Question: I have a flex container with a card in it. The card has a dropdown that is allowed to go over other components. To allow the dropdown to grow over the edge of the card the dropdown was made "absolute", but now it also goes over the footer.

Reduced code:
'''
<div class="flex flex-col min-h-screen bg-gray-100">
<div id="page-container" class="flex flex-wrap justify-center sm:justify-start relative">
<div class="border rounded-lg border-gray-300 p-4 bg-white m-2 flex flex-col">
<div>
<div class="flex justify-between">
<div class="font-semibold text-xl">Card</div>
<div class="flex items-center cursor-pointer select-none">
<div class="inline select-none pr-8 print-hidden">
<div class="text-primary"><i class="far fa-code-branch pr-4"></i>Expand</div>
<div class="z-10 absolute rounded-b shadow">
<div>
First item
</div>
<div>
...
</div>
</div>
</div>
</div>
</div>
</div>
</div>
</div>
<div class="min-h-16 py-5 bg-red text-white flex-shrink-0">
<div class="container mx-auto">
<div class="h-full flex-wrap flex justify-between content-center text-center">
<div class="w-full md:w-auto">
<img src="https://via.placeholder.com/2000x100.png" class="inline-block h-8 ml-4"></div>
</div>
</div>
</div>
</div>
'''
Is it possible to make the footer so that is stays underneath the dropdown?
I could use JavaScript for it to determine the lowest point of the dropdown, and move the footer always below that. But maybe there's a better way by changing some CSS.
See this <URL> for a reduced example.
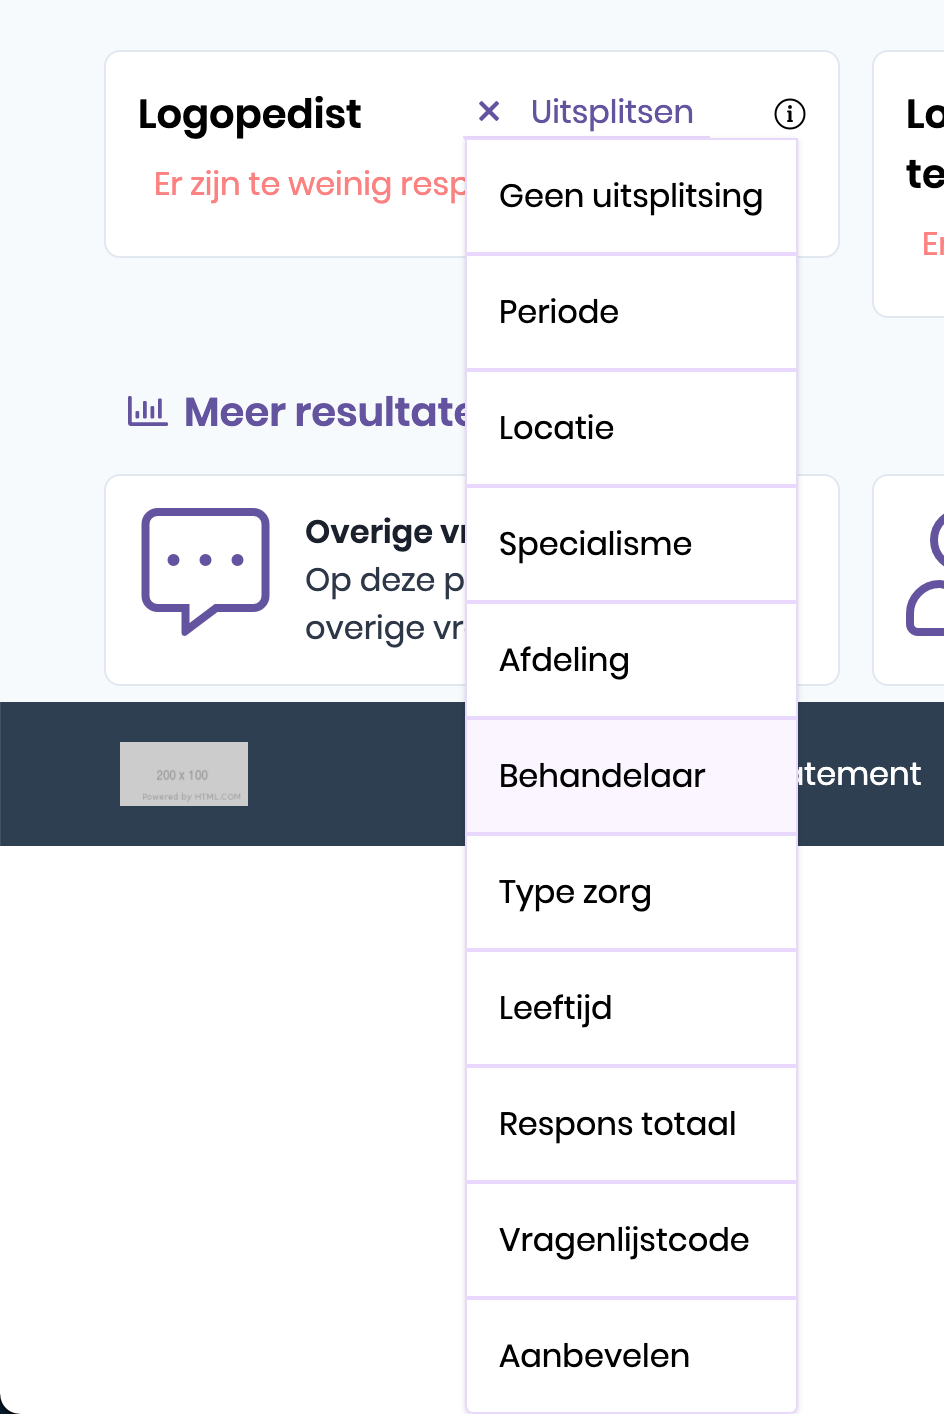
Answer: You could just add 'overflow-y-scroll' to the parent 'div' where you have 'z-10'
then specify the 'max-height' for the dropdown like this 'max-h-[90vh]'
and give the footer 'z-20'
have a look at <URL> .